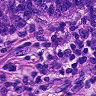
Metastatic tissue present: yes